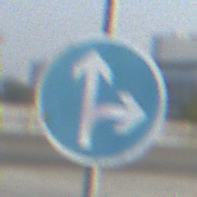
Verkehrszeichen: VorgeschriebeneFahrtrichtungGeradeausOderRechts
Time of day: SunriseSunset
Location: Outdoor (Urban)
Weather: Clear
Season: NotSpecified
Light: Natural